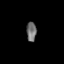
Tissue: prostate
Cell type: Myeloid cells
Senescence score: 0.3463
Nuclear area (px): 188
Mean DAPI intensity: 111.16